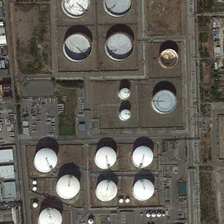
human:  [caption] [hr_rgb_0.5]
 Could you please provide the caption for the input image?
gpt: a large number of different sizes of storagetanks on the road in a piece of land .

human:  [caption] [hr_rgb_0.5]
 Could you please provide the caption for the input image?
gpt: a large lawn and a small house are near the tank .

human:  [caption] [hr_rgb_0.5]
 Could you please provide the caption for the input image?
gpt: a large number of different sizes of storagetanks on the road in a piece of land .

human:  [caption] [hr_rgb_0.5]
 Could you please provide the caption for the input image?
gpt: a large lawn and a small house are near the tank .

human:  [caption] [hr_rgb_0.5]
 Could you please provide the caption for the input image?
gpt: some storage tanks are near some buildings .